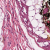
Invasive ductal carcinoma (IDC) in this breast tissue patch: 0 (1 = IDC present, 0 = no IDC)